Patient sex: M
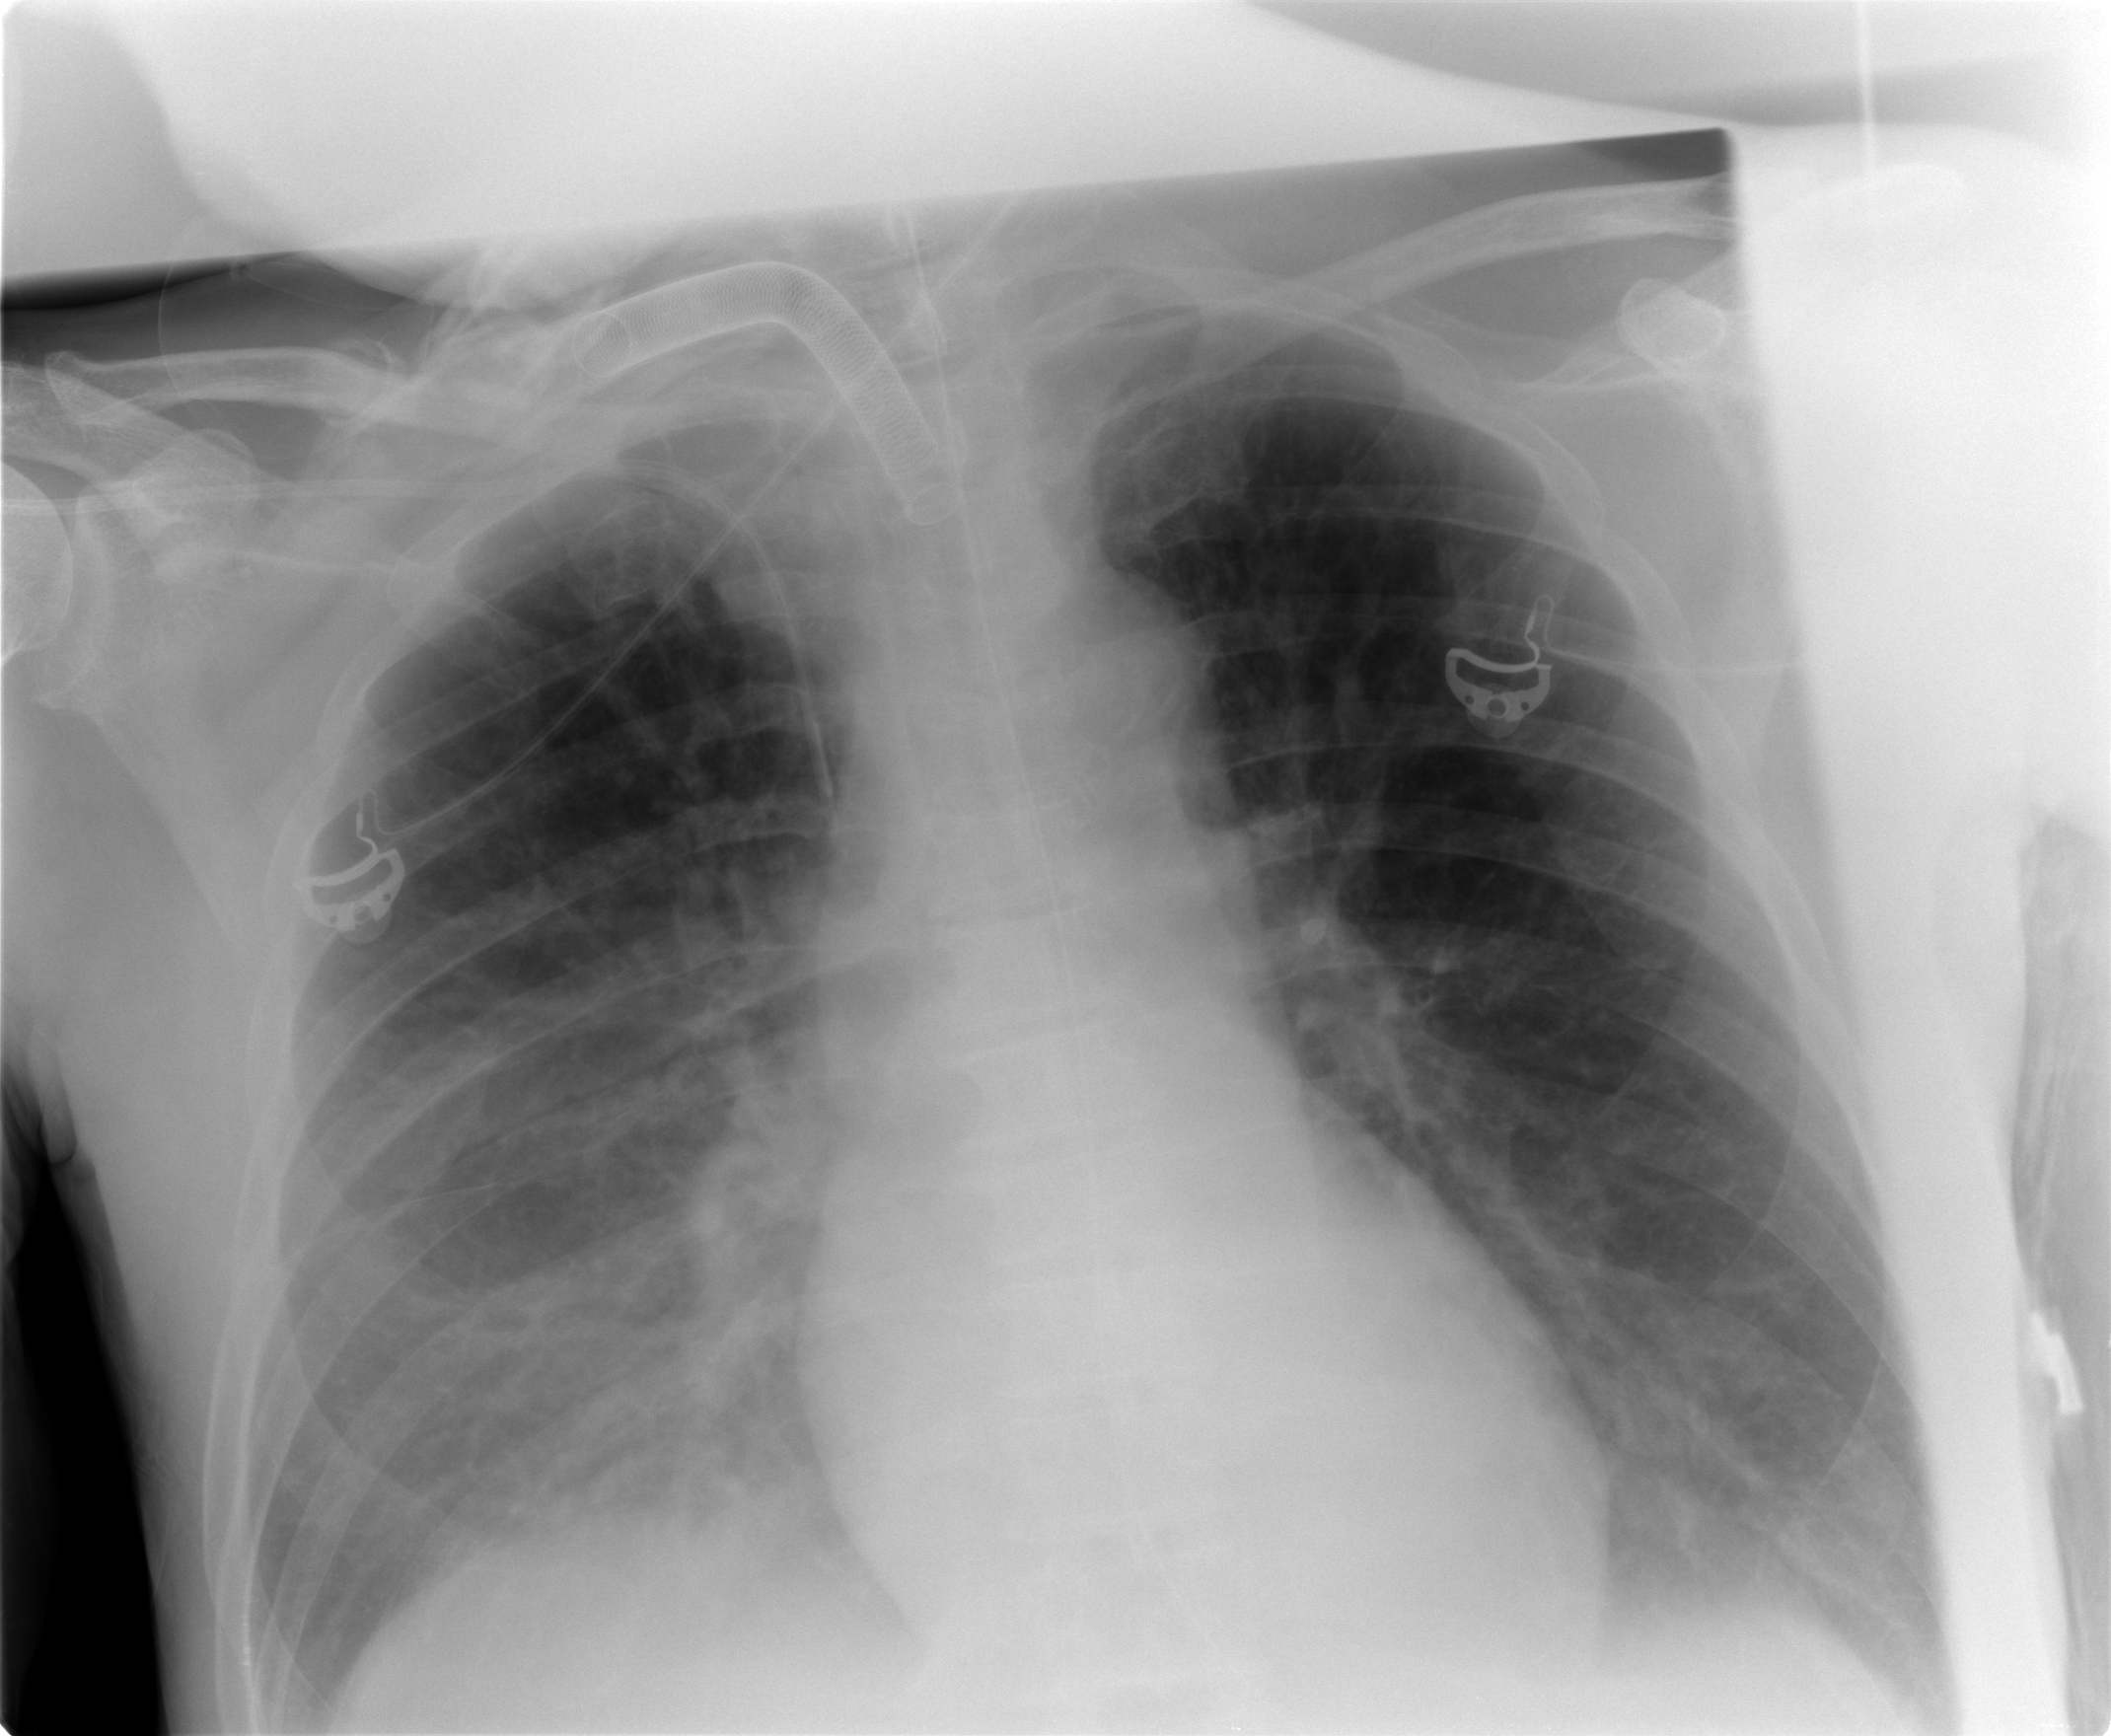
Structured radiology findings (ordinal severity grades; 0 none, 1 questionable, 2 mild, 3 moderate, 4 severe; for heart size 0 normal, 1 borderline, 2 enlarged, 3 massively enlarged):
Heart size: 1
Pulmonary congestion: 2
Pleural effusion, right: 2
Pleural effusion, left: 2
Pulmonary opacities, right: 2
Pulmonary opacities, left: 0
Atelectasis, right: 2
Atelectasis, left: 2